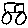
Label: car